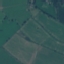
Land use / land cover: Pasture